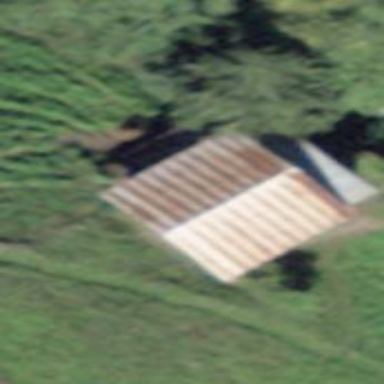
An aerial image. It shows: Rural barn.